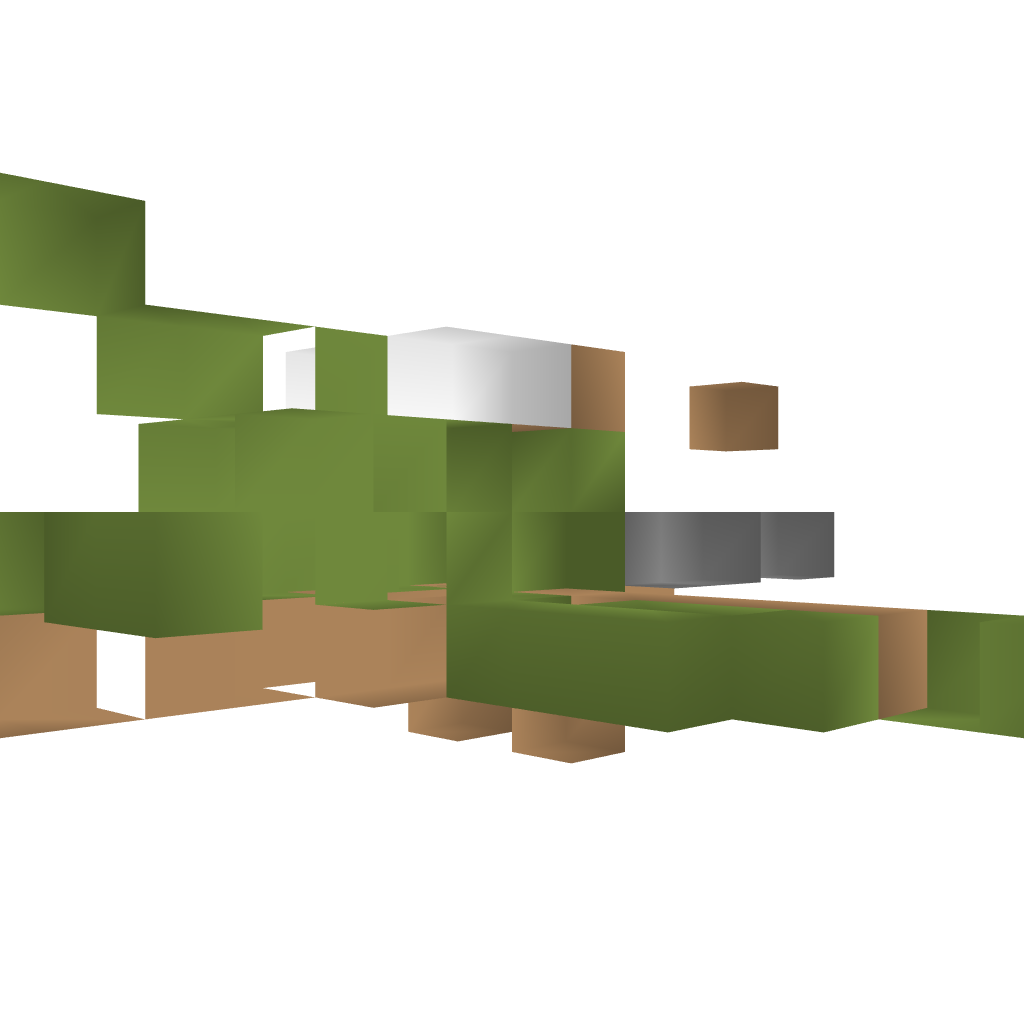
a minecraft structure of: Fighter Bf 109 K1 bad low quality